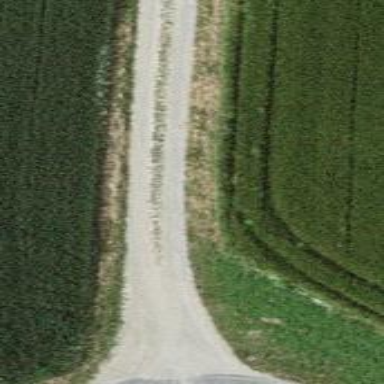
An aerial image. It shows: Track with fine gravel surface. The track type is grade 2.